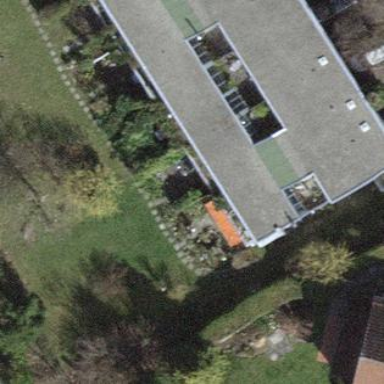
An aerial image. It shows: Simple and straightforward house.